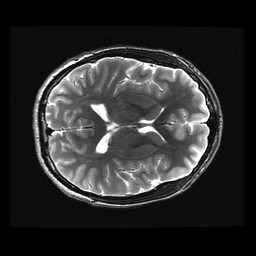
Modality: T2w
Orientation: axial
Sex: male
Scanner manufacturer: ge
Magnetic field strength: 3 T
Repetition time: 5 s
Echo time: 0.1017 s